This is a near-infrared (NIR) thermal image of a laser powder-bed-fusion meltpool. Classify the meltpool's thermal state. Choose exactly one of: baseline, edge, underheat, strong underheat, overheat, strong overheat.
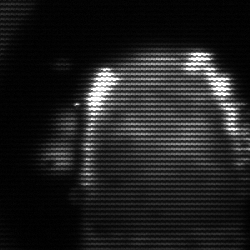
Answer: baseline